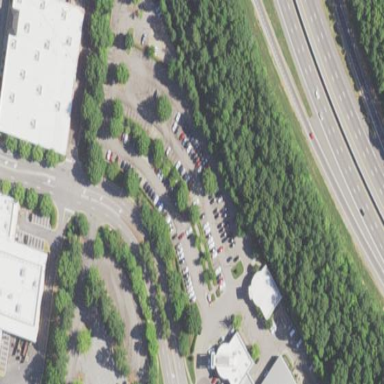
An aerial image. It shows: Retail area.